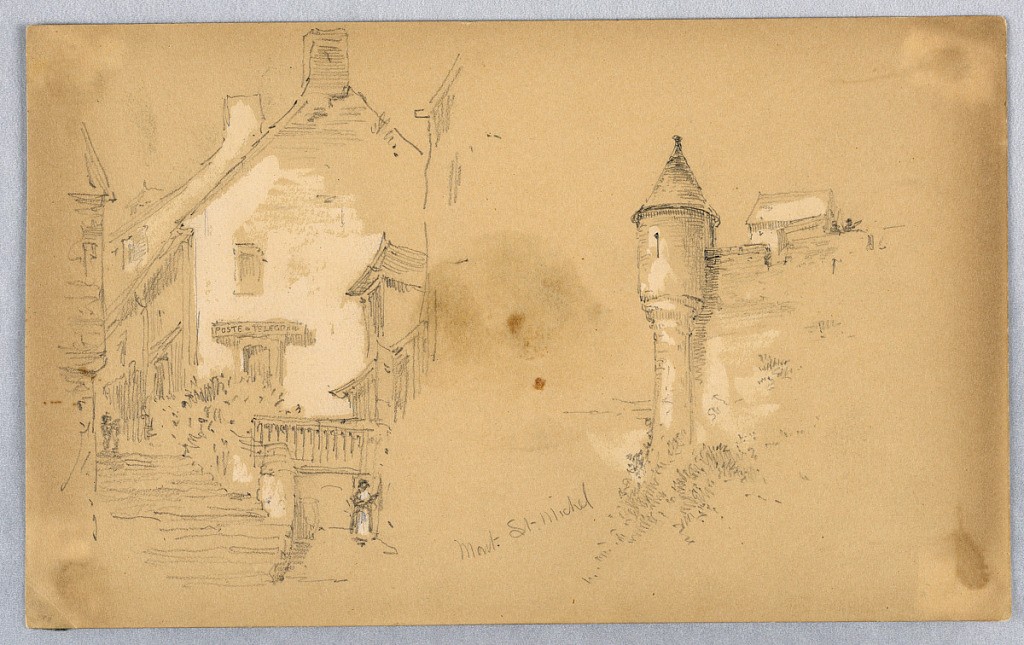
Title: Two Sketches at Mont. St. Michel
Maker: Arnold William Brunner, American, 1857–1925
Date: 1883
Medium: Graphite and white heightening on brown paper
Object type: Drawing
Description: Two Sketches, left, sketch of stairs leading to street with large house, figures walking between buildings, vegetation in front of large house, lower left, figure standing. Right, sketch of tower and wall from below.